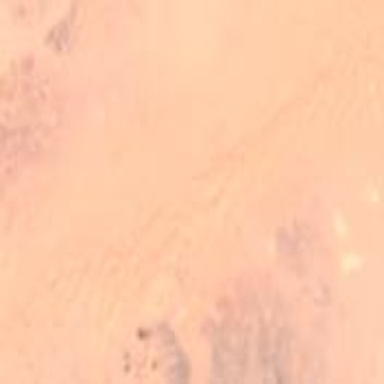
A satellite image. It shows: Desert erg with sandy surface.